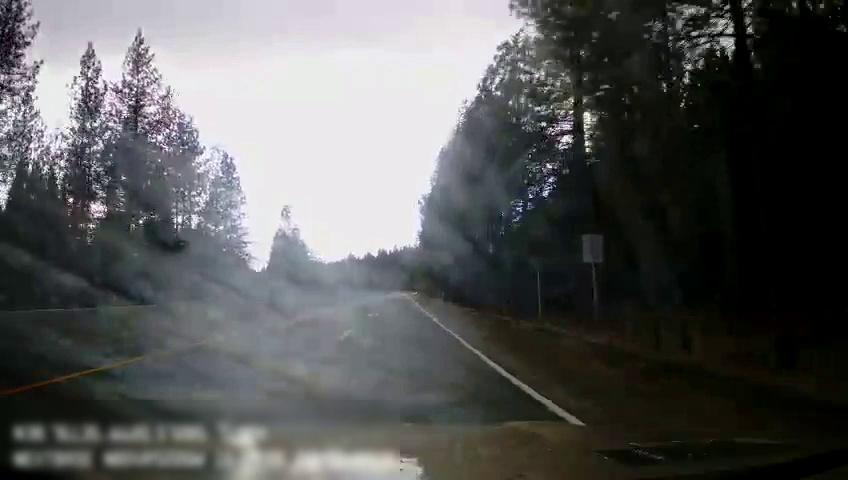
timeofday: Day
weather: Cloudy
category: Drivable Space
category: Lanes | Current Lane
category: Lanes | Current Lane
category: Lanes | Alternate Lane